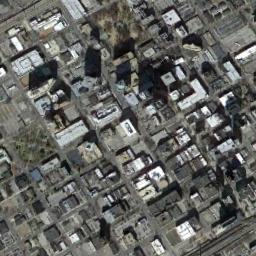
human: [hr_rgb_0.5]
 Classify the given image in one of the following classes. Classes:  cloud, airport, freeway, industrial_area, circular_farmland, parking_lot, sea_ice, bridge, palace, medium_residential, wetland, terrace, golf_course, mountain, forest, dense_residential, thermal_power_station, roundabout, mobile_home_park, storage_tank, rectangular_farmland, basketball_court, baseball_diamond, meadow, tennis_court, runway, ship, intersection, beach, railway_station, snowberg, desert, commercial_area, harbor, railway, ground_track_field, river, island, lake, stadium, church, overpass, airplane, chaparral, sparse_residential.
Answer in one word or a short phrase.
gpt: commercial_area